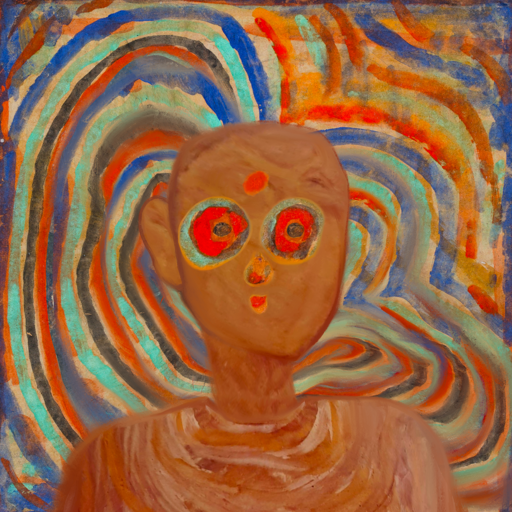
Background: Sisters, Head And Neck Front: Pious_Lady, Face Front: Sisters, Bust: Pious_Lady, Hair Front: Blank, Head Accessory: Blank, Second Necklace: Blank, Necklace: Blank, Baby: Blank